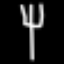
Label: fork